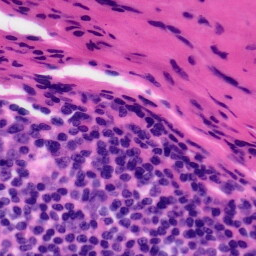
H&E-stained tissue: Tonsil